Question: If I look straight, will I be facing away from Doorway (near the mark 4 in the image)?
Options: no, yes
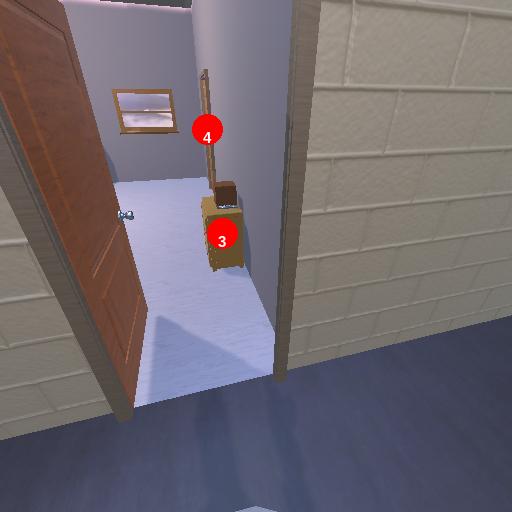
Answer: no